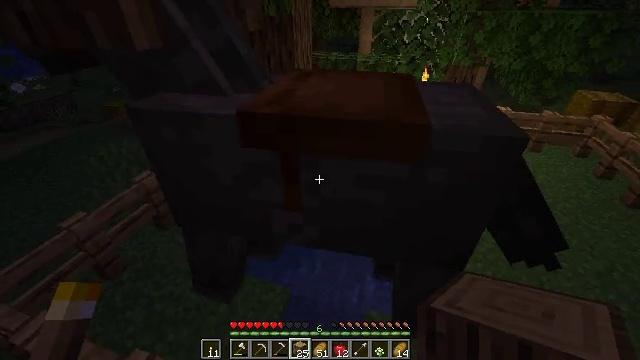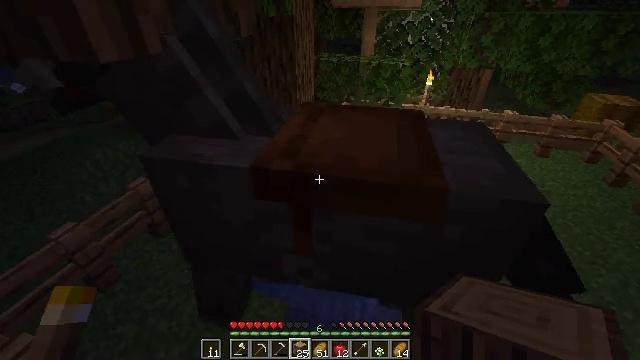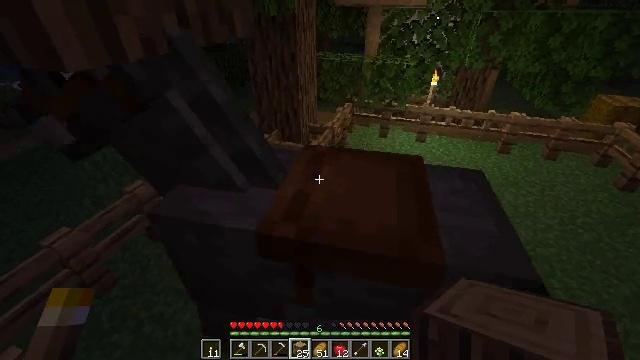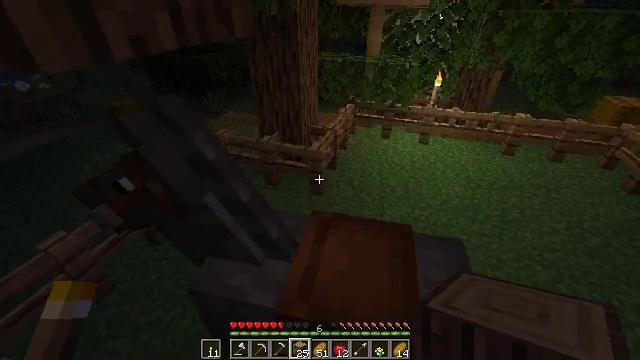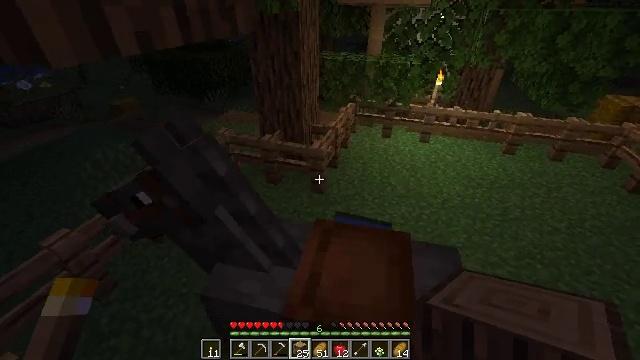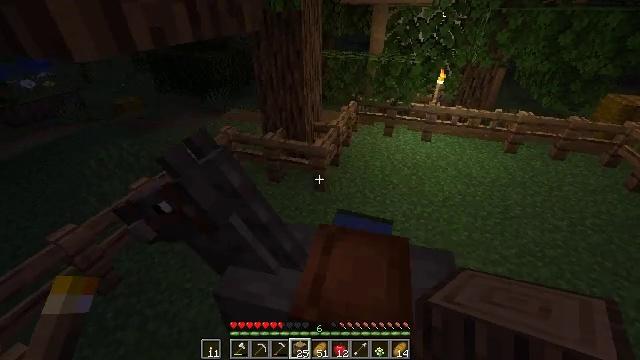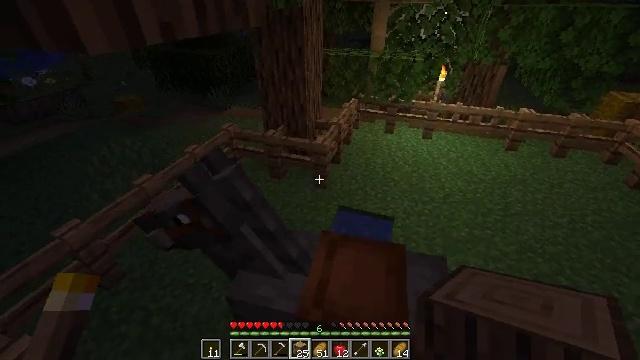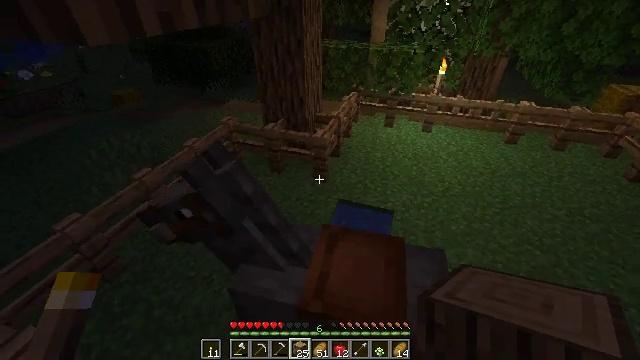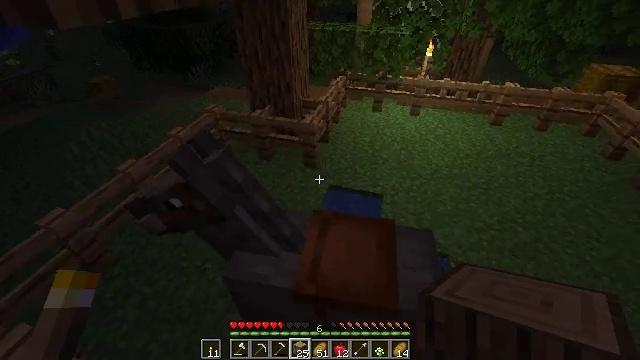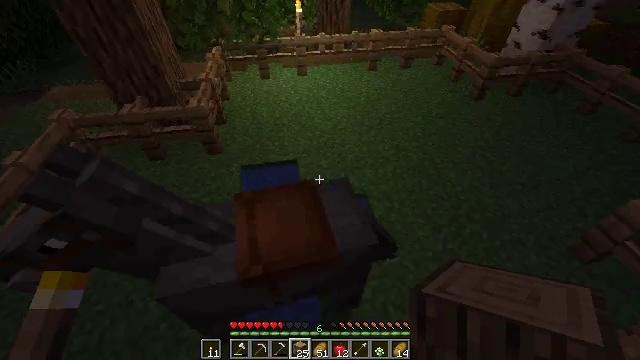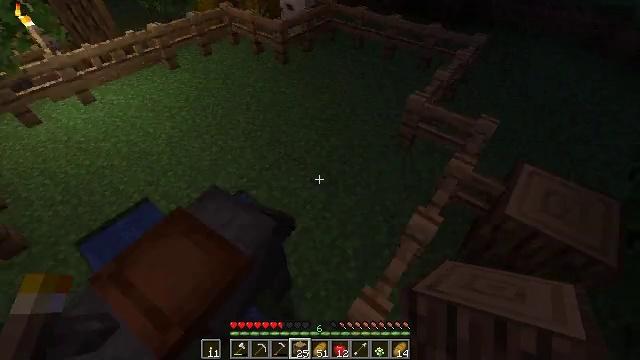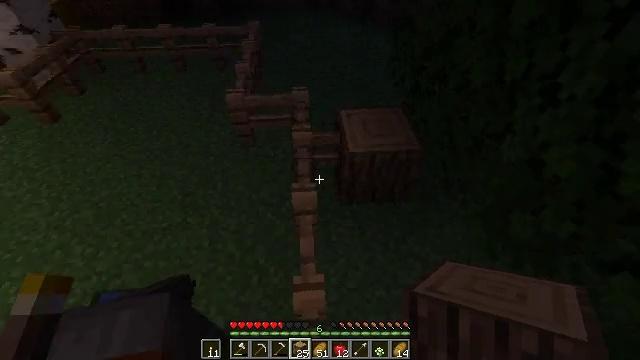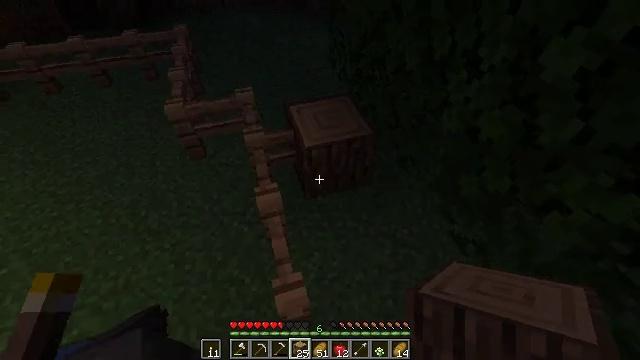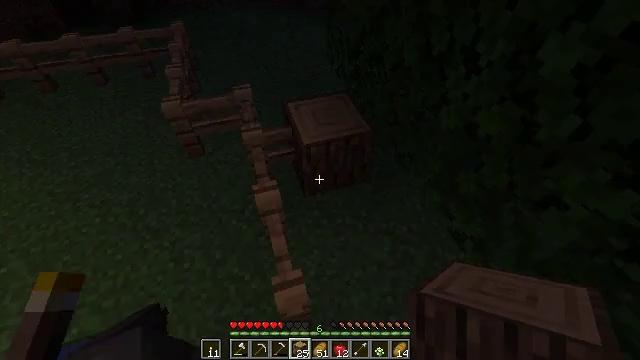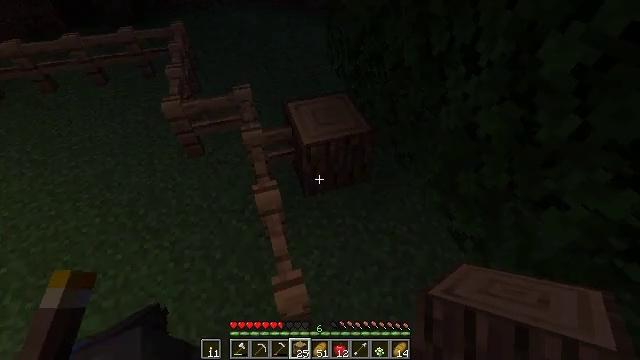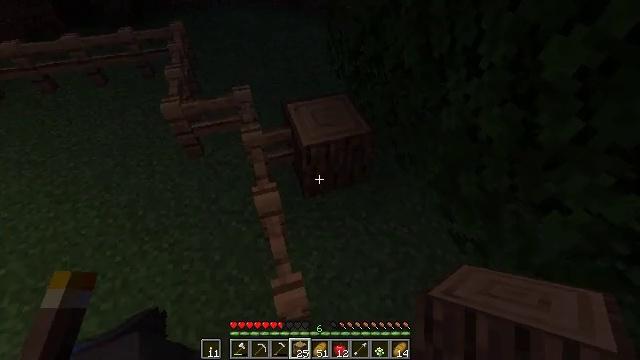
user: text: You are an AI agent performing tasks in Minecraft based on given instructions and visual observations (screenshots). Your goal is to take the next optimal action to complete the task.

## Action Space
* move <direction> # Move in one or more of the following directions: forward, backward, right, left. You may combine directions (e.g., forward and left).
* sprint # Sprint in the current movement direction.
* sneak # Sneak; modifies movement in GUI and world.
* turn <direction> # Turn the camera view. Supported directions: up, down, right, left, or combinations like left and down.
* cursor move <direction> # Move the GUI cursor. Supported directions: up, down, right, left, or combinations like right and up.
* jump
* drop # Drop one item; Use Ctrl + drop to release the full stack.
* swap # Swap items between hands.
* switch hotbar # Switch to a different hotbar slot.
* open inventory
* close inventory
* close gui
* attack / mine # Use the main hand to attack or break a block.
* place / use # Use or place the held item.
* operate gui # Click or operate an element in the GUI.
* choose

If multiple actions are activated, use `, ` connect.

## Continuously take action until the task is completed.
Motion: motion action
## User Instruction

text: Collect oak log for crafting.
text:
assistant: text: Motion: move forward
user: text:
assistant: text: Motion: no_op
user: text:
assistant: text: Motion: no_op
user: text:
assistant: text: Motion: no_op
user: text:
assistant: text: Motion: no_op
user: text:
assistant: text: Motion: no_op
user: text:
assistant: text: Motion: turn down
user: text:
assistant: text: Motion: turn right and down
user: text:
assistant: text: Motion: turn right and down
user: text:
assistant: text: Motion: turn right and down
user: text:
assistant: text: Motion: turn right
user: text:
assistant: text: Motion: turn right
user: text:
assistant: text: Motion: no_op
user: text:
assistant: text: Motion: no_op
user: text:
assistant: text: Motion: move forward
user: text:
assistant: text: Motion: move forward, turn right
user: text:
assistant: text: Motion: move forward, turn right
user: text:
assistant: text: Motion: move forward
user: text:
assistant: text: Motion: move forward
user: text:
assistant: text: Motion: move forward
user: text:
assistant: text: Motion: move forward
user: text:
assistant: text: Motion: move forward, turn left and down, switch to hotbar 1
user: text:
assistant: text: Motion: move forward, turn left and down, switch to hotbar 1
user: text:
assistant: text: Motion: move forward, turn left and down, switch to hotbar 1
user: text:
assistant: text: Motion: move forward, turn left and down, attack / mine, switch to hotbar 1
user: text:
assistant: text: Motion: move forward, attack / mine
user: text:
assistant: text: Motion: turn left, attack / mine
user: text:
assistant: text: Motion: turn left, attack / mine
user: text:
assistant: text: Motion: turn left, attack / mine
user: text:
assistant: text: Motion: attack / mine